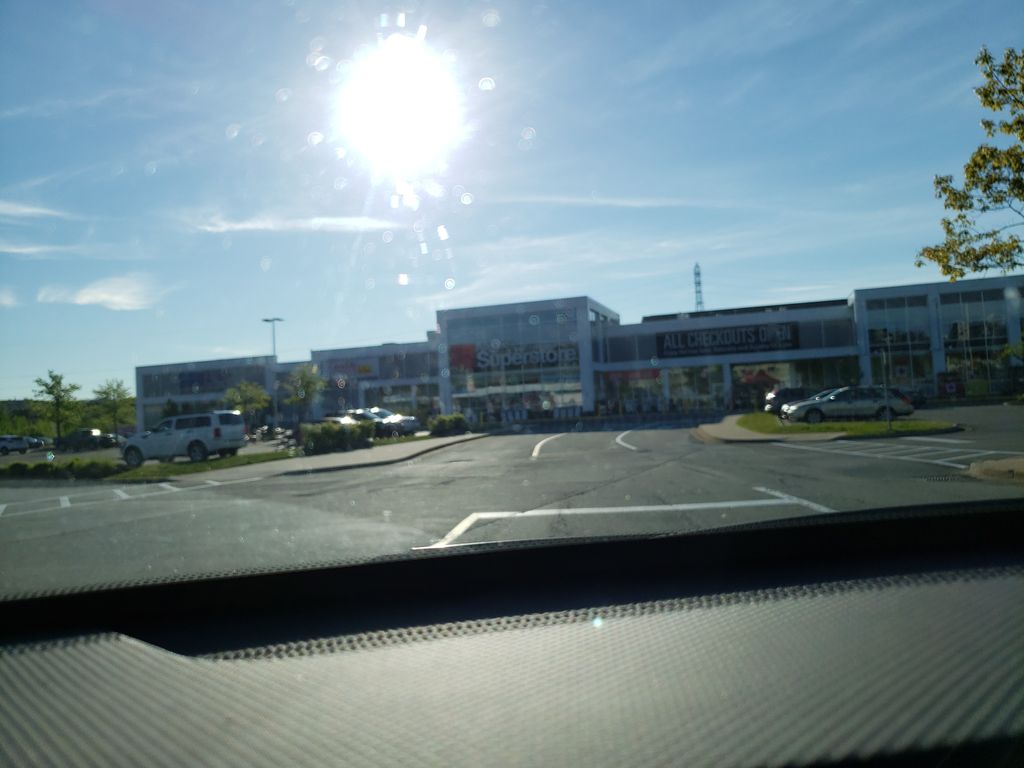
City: halifax